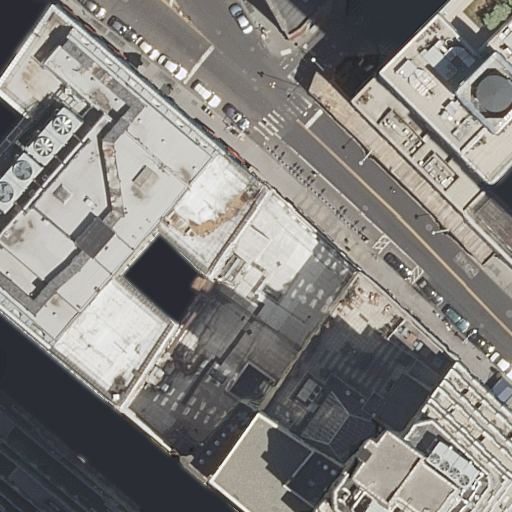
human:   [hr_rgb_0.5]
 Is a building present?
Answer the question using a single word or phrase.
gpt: yes

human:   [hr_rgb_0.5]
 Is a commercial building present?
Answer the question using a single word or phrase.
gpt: no

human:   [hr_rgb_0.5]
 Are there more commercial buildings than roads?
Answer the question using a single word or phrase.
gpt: no

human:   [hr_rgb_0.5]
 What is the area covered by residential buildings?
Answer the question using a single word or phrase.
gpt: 7051m2

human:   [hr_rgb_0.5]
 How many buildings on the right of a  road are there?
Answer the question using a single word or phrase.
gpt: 6

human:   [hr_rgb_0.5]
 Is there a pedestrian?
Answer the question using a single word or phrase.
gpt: yes

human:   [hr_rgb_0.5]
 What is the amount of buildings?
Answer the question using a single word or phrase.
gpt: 9

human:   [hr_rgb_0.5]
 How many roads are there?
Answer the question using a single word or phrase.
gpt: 5

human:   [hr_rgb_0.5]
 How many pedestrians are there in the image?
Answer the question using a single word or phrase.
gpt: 1

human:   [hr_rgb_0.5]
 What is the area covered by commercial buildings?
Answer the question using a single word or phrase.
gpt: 0m2

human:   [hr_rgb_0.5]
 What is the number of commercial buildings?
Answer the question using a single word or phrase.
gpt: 0

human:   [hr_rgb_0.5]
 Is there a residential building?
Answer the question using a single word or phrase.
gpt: yes

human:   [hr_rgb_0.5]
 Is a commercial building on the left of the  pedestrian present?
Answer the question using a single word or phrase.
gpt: no

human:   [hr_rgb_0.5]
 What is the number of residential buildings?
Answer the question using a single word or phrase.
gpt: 9

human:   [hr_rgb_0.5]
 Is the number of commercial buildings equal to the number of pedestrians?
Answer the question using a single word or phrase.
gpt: no

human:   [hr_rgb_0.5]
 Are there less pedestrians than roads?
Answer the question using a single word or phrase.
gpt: yes

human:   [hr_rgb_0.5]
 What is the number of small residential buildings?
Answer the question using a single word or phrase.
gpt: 2

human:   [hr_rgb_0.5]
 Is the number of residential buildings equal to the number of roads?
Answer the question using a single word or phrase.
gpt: no

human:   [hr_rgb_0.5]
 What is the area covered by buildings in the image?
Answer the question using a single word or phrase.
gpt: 7051m2

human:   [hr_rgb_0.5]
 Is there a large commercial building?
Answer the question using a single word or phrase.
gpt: no

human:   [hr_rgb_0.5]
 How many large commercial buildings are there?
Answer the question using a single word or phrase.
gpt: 0

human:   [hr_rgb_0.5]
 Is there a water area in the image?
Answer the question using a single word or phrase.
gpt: no

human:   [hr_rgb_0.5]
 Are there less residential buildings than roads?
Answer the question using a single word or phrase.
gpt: no

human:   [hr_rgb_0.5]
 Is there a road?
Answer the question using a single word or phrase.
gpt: yes

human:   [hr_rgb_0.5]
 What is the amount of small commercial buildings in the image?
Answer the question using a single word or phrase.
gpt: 0

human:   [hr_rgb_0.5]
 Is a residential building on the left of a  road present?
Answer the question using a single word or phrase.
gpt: yes

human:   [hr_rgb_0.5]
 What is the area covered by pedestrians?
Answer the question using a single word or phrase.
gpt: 337m2

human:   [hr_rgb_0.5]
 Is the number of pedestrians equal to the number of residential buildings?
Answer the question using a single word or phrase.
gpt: no

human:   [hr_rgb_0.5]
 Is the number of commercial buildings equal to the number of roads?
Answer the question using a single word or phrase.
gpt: no

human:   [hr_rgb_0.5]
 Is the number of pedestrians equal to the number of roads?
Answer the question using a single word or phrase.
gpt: no

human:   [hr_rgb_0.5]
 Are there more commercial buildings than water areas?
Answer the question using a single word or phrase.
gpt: no

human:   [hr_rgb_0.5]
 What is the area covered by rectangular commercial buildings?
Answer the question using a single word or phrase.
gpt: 0m2

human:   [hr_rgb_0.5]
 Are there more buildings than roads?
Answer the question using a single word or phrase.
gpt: yes

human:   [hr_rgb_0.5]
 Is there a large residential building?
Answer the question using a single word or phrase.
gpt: yes

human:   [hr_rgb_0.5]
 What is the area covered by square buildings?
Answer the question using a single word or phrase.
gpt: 0m2

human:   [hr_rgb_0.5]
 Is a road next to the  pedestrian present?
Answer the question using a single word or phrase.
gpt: yes

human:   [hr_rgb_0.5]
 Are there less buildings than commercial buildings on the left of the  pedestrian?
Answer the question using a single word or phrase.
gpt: no

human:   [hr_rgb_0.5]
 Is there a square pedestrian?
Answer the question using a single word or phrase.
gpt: no

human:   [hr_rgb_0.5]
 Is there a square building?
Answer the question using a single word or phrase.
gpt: no

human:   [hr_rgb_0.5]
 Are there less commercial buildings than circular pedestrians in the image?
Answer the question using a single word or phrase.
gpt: no

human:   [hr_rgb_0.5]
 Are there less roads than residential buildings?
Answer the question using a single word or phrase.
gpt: yes

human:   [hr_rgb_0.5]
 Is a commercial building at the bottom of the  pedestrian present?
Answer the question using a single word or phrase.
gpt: no

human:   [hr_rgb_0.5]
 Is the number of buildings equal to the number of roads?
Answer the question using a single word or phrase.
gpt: no

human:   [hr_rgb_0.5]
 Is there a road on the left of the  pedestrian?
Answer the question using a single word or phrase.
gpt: yes

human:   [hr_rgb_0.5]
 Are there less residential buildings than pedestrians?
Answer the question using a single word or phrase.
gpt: no

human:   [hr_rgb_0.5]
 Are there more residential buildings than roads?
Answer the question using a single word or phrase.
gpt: yes

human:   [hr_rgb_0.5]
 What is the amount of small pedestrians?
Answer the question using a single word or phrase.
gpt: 0

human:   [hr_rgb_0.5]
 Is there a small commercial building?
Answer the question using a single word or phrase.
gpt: no

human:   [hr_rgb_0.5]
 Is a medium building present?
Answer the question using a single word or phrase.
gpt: yes

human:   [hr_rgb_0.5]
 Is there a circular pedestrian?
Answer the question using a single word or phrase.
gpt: no

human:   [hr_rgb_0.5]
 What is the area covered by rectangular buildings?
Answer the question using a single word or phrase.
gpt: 560m2

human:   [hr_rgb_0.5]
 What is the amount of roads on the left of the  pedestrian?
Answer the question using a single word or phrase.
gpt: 3

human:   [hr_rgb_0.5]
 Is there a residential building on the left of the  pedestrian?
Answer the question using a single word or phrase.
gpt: yes

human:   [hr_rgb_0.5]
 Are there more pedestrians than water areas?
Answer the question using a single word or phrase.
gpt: yes

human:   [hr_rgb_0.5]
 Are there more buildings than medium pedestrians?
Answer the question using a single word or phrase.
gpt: yes

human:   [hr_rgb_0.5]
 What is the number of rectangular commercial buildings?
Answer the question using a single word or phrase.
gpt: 0

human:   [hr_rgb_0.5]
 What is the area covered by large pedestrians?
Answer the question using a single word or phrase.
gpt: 0m2

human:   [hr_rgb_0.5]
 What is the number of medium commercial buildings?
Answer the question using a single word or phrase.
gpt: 0

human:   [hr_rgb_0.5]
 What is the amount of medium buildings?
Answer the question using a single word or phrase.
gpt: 2

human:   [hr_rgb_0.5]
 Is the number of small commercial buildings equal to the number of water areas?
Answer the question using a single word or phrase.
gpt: yes

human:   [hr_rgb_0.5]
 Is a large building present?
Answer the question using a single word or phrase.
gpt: yes

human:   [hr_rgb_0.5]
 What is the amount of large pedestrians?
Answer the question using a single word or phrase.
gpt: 0

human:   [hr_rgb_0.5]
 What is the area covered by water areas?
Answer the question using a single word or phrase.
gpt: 0m2

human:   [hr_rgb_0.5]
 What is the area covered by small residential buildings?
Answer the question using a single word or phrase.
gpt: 119m2